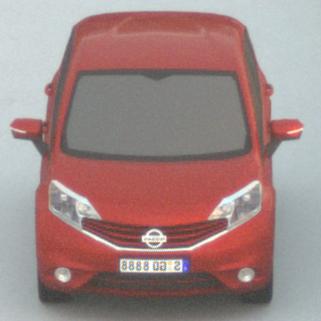
Make: Nissan
Model: Note 1.2
Detailed model: Note (E12) (10/13 - 12/16)
Model produced from: 2013/10
Model produced until: 2015/09
Doors: 5
Color: red
Road condition: dry road
Daytime: sunrise or sunset
Contrast: medium contrast